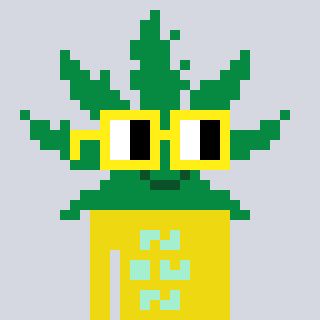
a pixel art character with square yellow glasses, a weed-shaped head and a yellow-colored body on a cool background